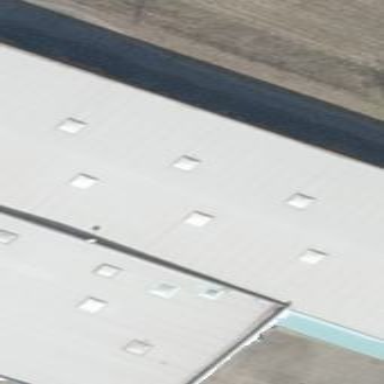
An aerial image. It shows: Part of building.